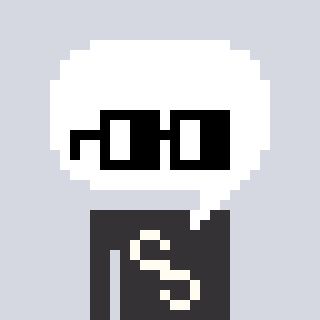
a pixel art character with square black glasses, a speech bubble-shaped head and a grayscale-colored body on a cool background